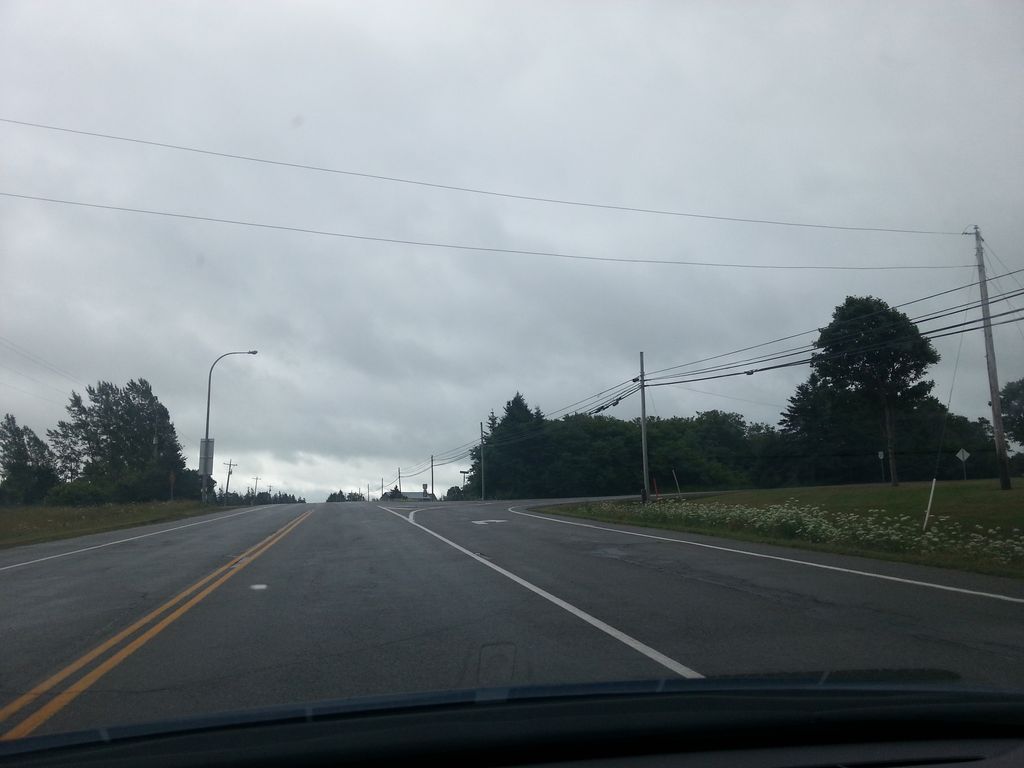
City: charlottetown